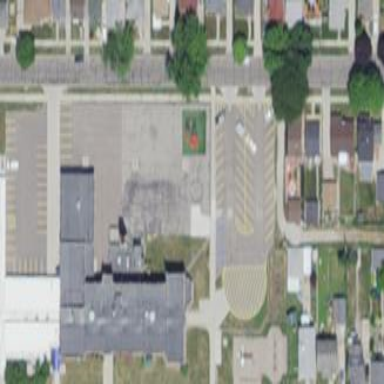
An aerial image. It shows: School building.